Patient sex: F
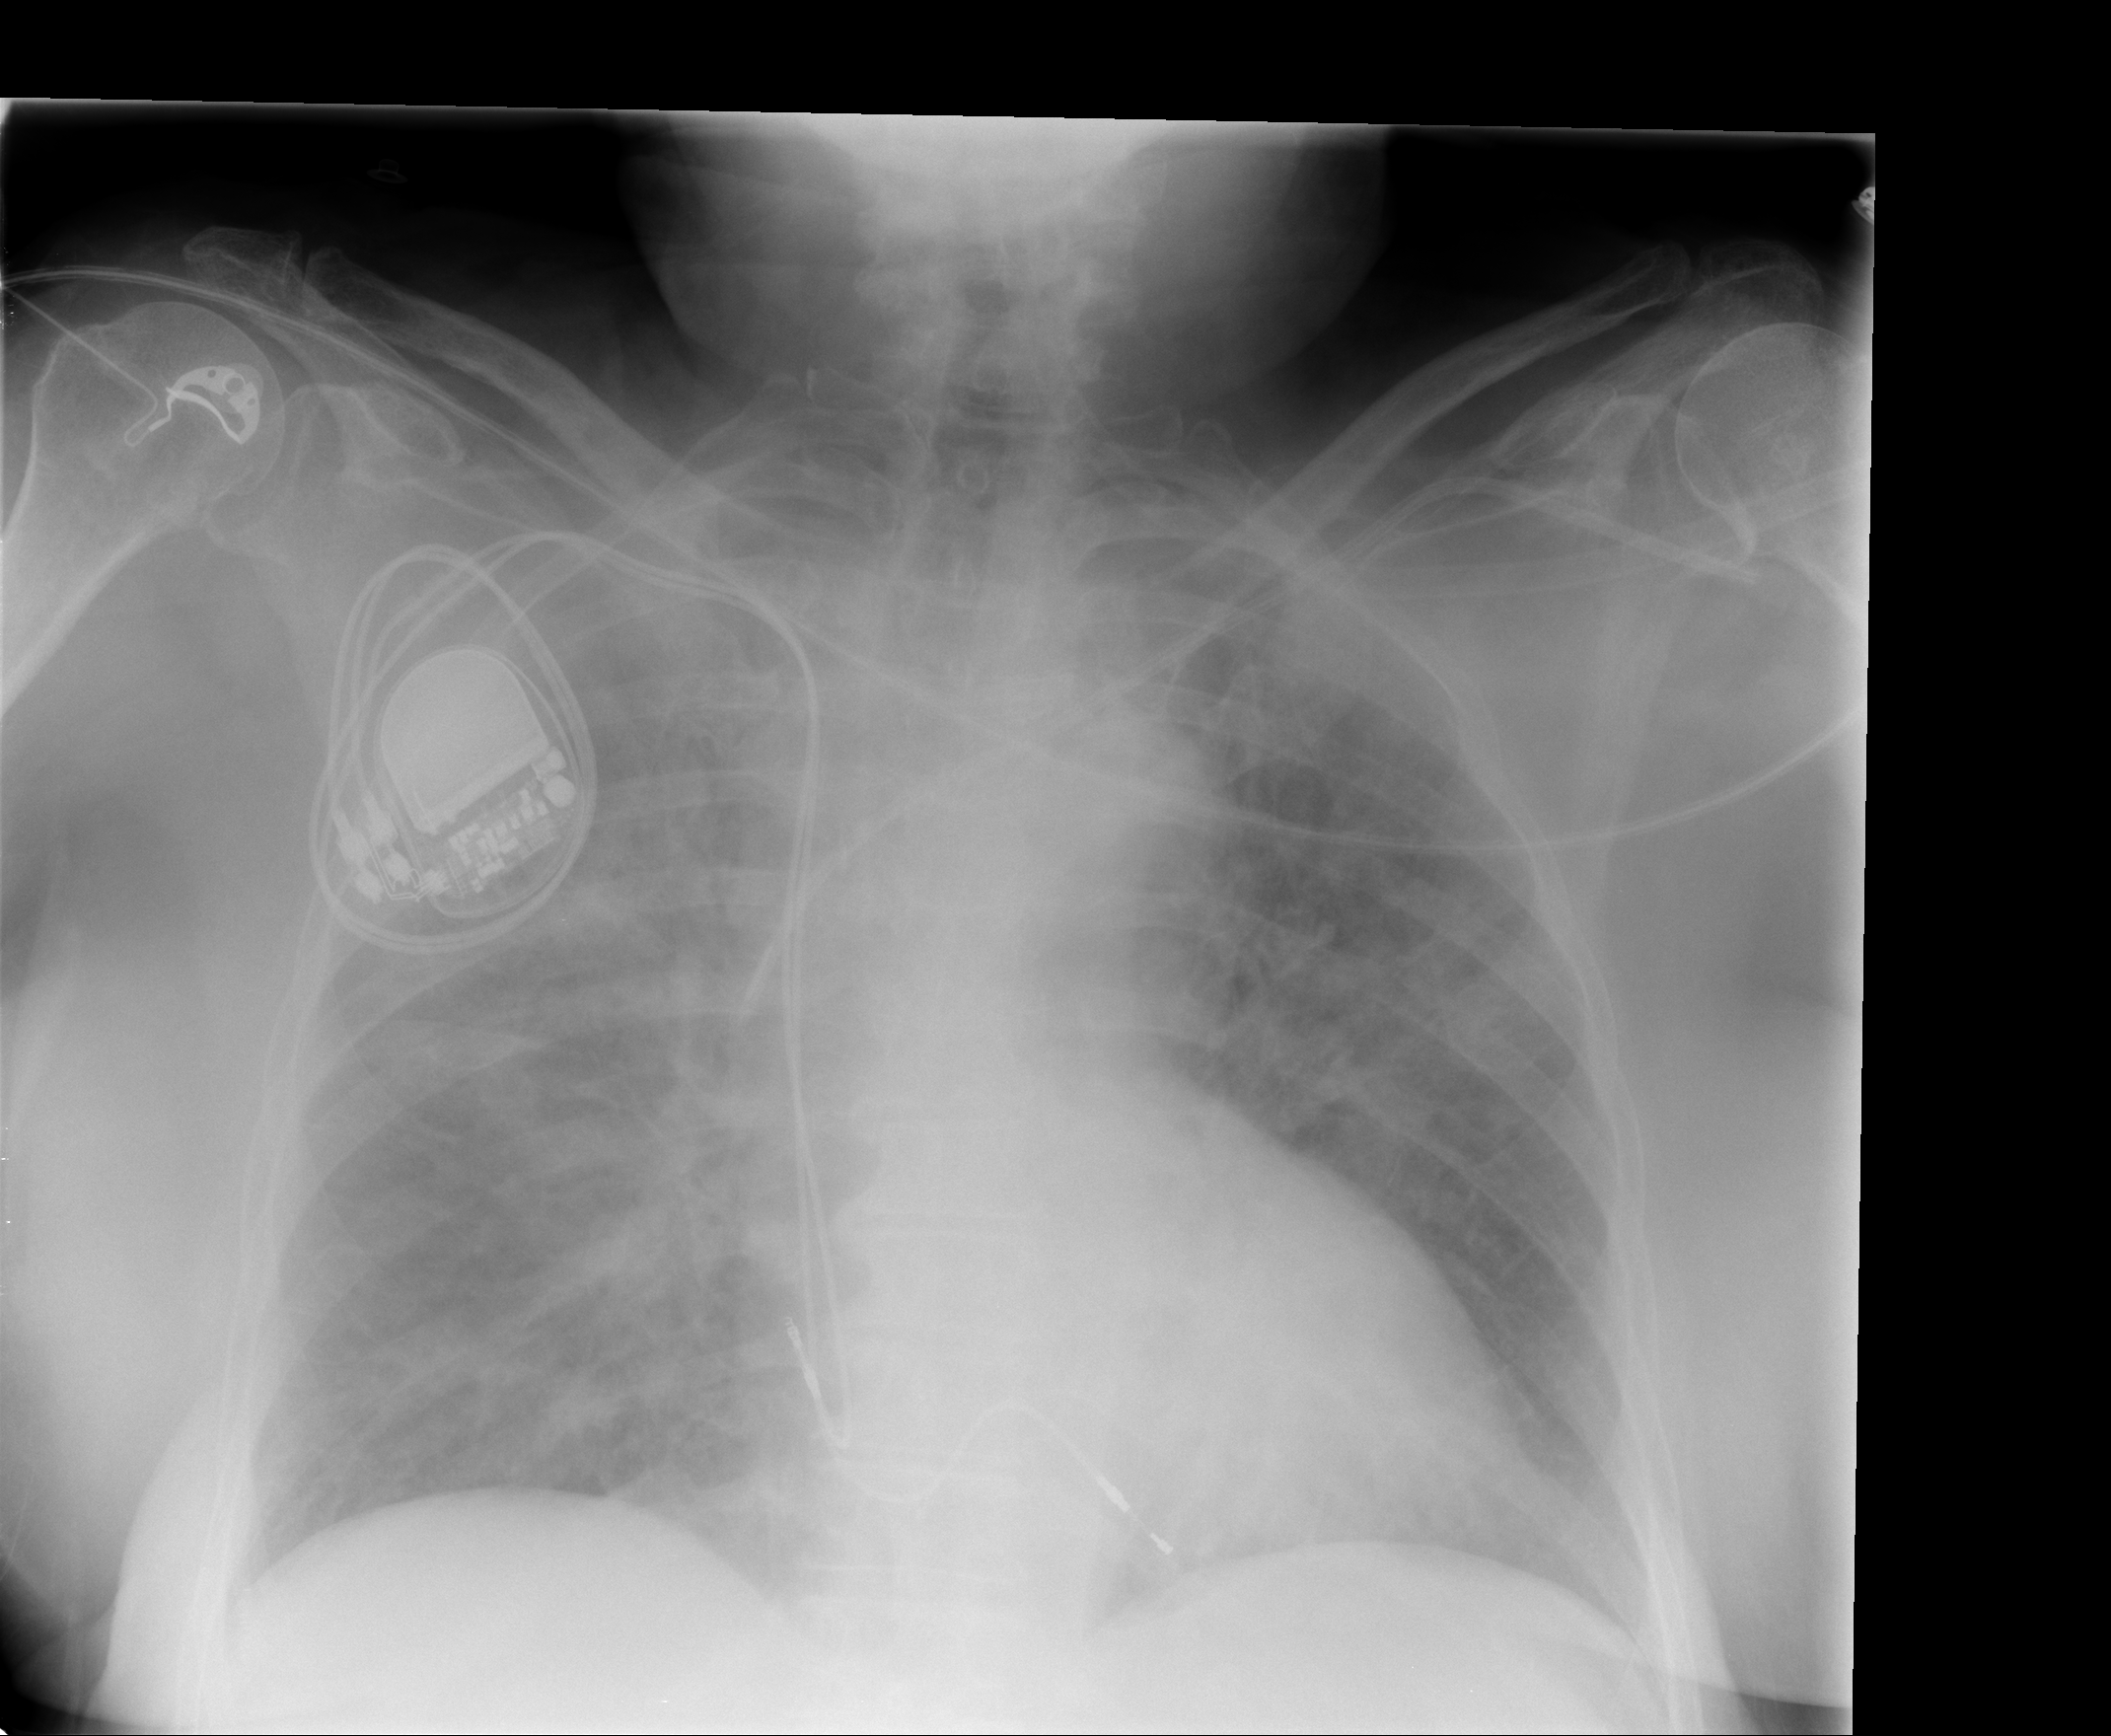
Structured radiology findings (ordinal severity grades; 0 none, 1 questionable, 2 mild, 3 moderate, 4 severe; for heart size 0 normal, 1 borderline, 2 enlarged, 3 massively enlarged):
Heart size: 0
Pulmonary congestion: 3
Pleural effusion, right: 0
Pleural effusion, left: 0
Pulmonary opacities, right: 3
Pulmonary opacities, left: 2
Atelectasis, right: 1
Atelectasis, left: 1